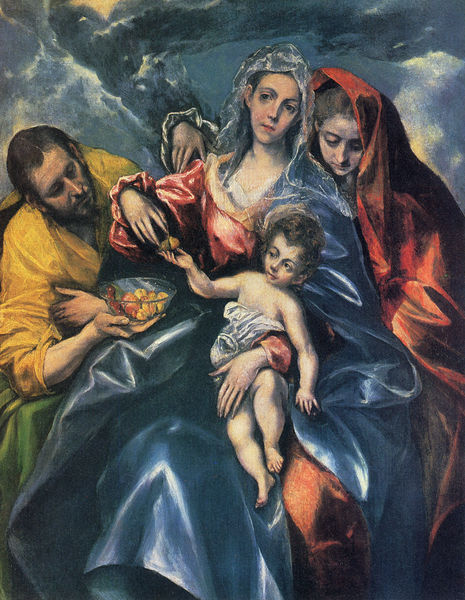
Titel: Die Heilige Familie mit Maria Magdalena
Künstler: El Greco
Standort: Cleveland (Ohio)
Institution: The Cleveland Museum of Art
Schlagwörter: blau, gewitter, gott, hand, himmel, mann, schatten, umhang, weiß, wolken, frauen, gelb, grün, sitzen, ausschnitt, braun, frau, glas, grau, kleid, licht, nase, ohr, orange, schwarz, blick, obst, rot, schleier, tuch, wolke, bart, jung, bibel, falten, gesicht, schale, schüssel, hände, sonne, gewand, gold, haare, mantel, familie, kind, mutter, vater, renaissance, rosa, seide, frucht, früchte, beine, spanien, äpfel, wangen, haltung, baby, sturm, glanz, schoß, zehen, religion, füttern, geben, rosig, obstschale, christus, jesus, blitz, manierismus, bäckchen, elisabeth, aprikosen, maria, madonna, magdalena, anbetung, mutter gottes, glasschale, überlängt, el greco, christentum, nüsse, anna, josef, joseph, passionsfrucht, geburt, heilige familie, jesuskind, wölkchen, höhung, tiepolo, passion, maniriert, windel, jedus, greco, heilige famile, hl anna, mirabellen, wetterleuchten, überlängen, mara, angelium, agdalena, 1455, simeaon